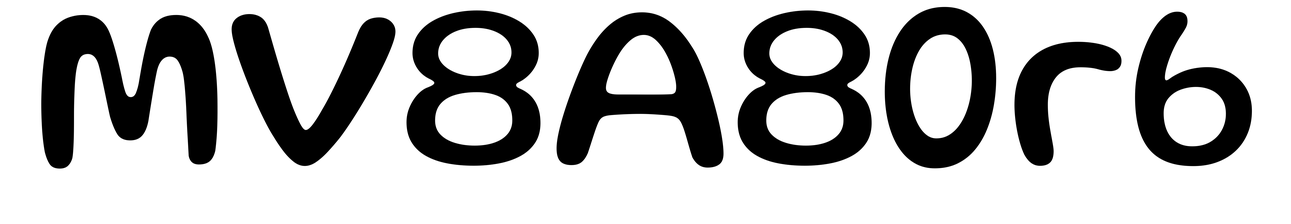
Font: Gluten_Regular